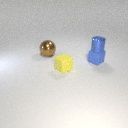
small blue metal cylinder above small blue rubber cube